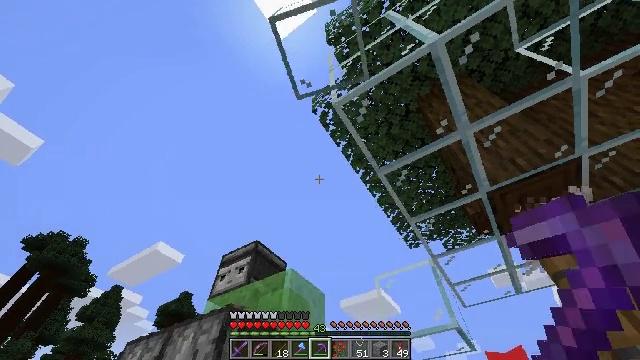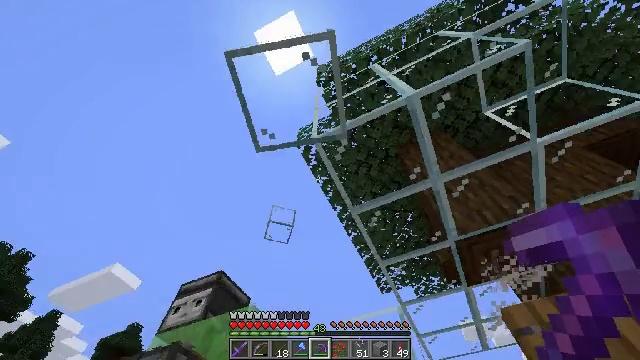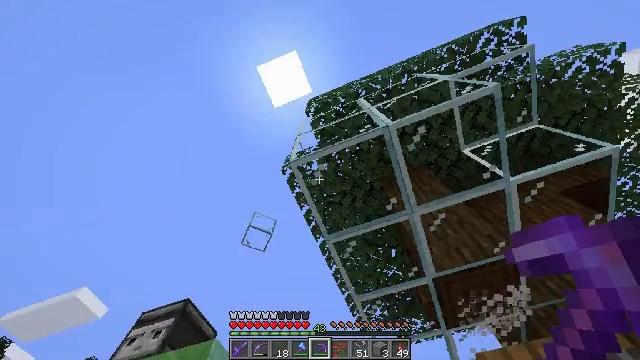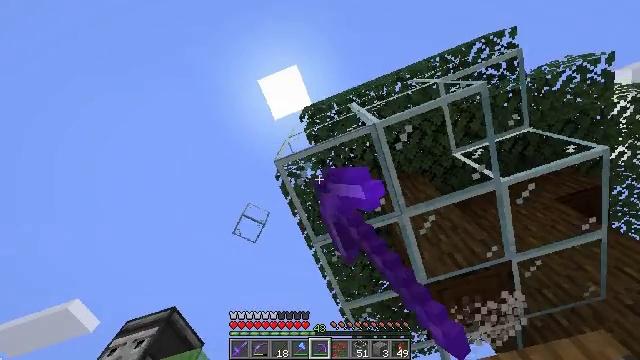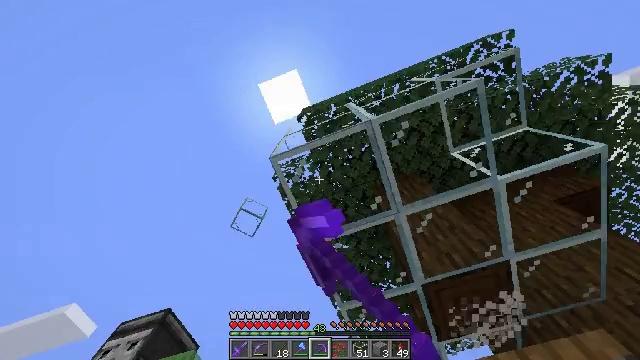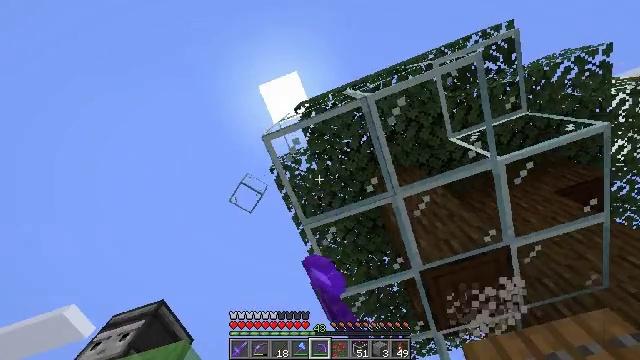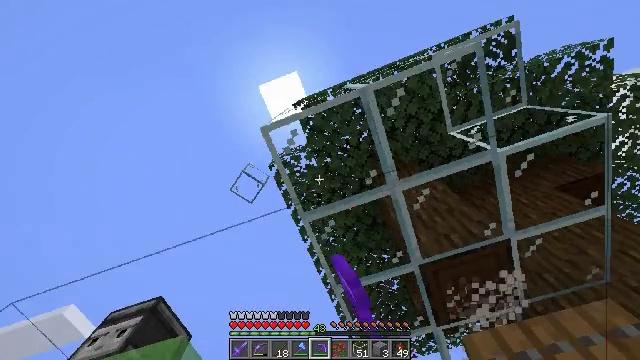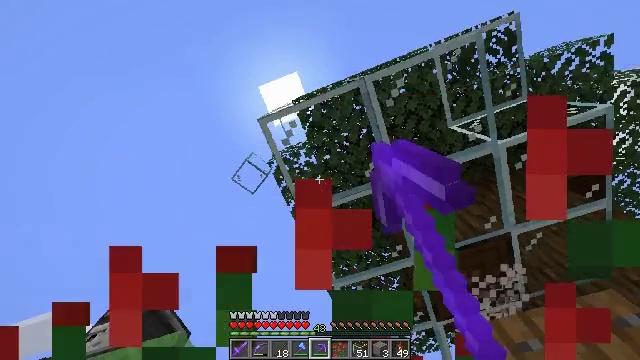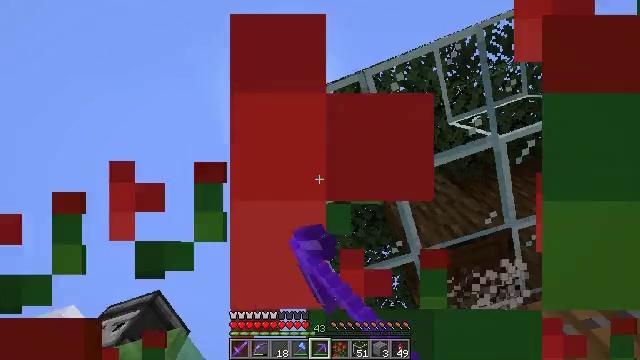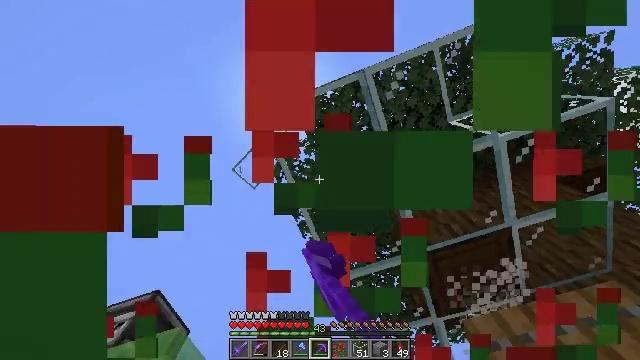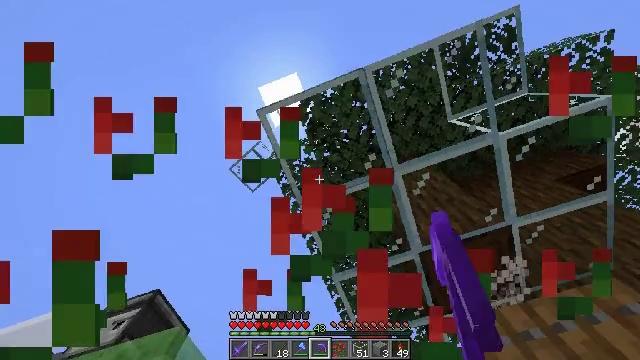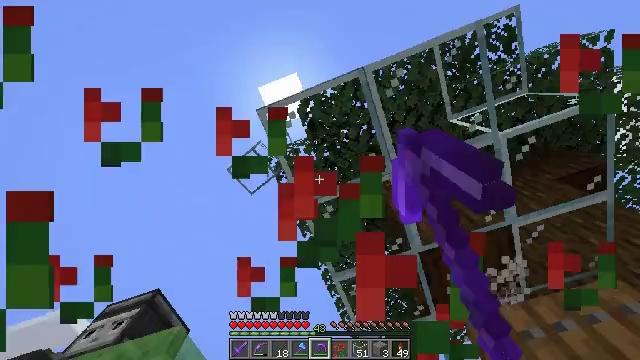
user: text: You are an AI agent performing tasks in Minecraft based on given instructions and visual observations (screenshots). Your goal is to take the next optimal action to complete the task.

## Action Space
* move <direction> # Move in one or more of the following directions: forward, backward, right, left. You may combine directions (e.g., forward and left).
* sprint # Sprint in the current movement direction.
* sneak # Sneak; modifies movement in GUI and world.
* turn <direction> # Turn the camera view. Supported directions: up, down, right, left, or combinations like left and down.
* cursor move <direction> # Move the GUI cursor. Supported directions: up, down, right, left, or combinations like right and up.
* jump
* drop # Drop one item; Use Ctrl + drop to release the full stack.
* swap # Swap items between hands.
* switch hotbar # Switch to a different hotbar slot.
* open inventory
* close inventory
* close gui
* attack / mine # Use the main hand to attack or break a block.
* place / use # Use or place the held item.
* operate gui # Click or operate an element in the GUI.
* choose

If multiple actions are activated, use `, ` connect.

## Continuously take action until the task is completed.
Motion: motion action
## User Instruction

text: Get some roses from the rose bush.
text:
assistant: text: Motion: move forward and move right, turn right and up, attack / mine
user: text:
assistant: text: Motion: move forward and move right, turn right and up, attack / mine
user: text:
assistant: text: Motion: move forward, turn up, attack / mine
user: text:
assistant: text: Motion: move forward, attack / mine
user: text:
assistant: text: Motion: attack / mine
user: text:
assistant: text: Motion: attack / mine
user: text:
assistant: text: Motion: attack / mine
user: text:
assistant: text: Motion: attack / mine
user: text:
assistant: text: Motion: attack / mine
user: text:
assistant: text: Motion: attack / mine
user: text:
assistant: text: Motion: attack / mine
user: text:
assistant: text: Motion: attack / mine